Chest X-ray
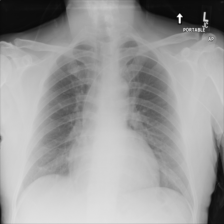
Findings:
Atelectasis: negative
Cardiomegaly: negative
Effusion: negative
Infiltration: negative
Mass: negative
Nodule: negative
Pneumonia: negative
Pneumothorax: negative
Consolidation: negative
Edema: negative
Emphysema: negative
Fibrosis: negative
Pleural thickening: negative
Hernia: negative